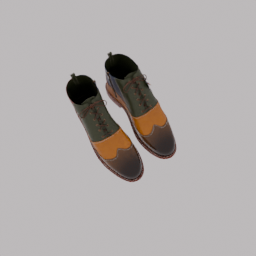
Label: people